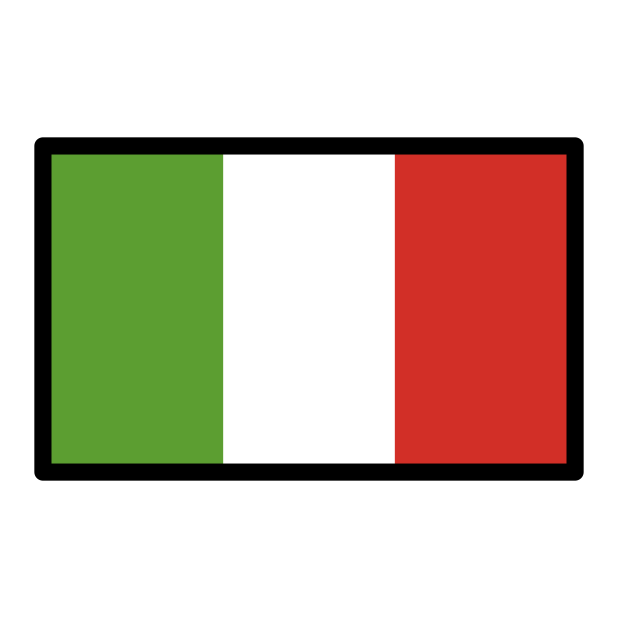
flag: Italy